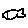
Label: fish